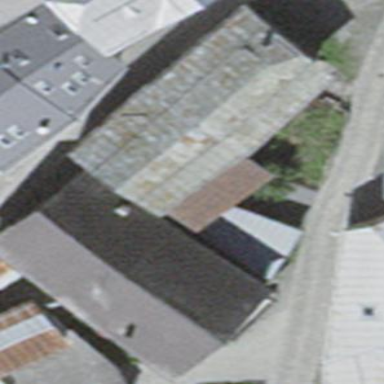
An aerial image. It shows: Building.